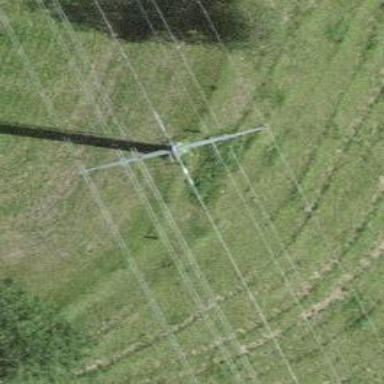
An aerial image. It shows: Power tower.